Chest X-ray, PA view. Patient: 41 years old, sex M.
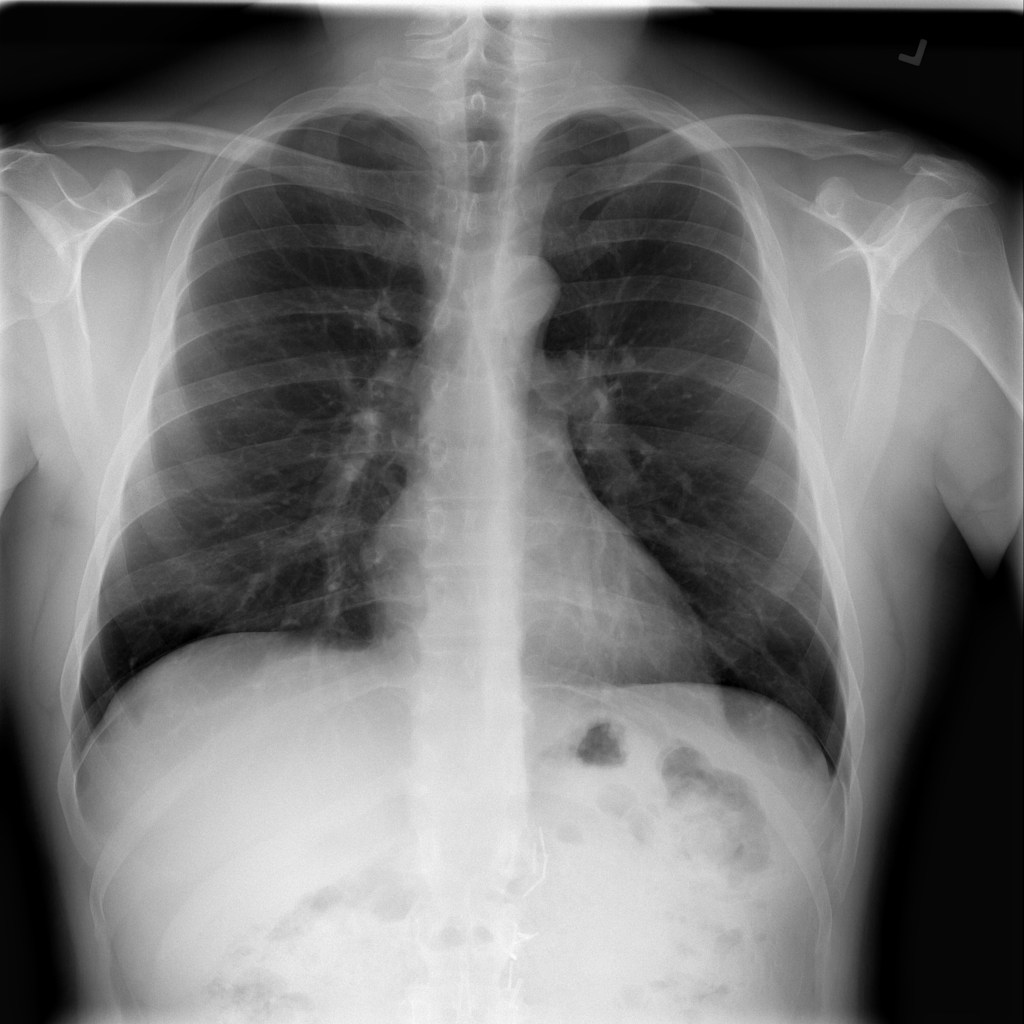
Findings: No Finding